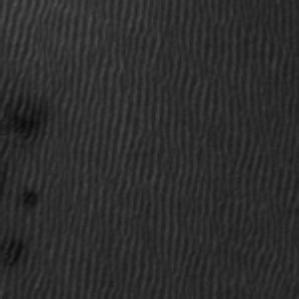
Label: frost